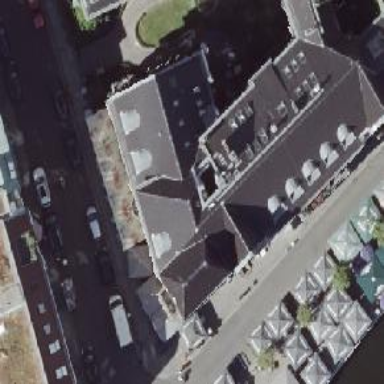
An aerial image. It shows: Restaurant.